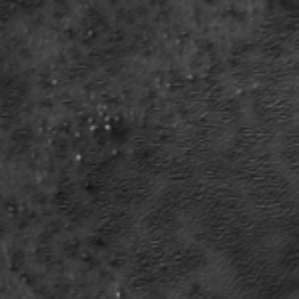
Label: frost